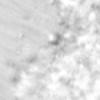
Label: no_change